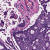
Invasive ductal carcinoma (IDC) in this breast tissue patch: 1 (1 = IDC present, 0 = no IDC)